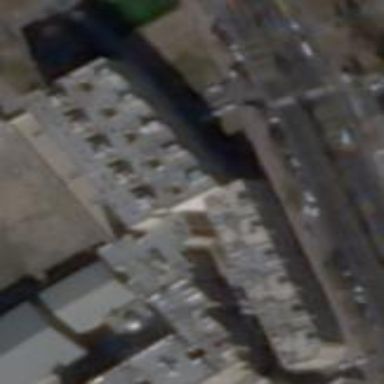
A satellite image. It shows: View of apartment building.